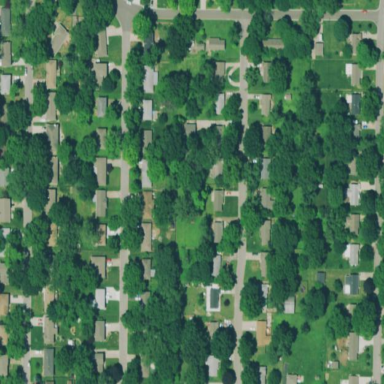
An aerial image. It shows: Single-family residential area.